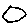
Label: hexagon